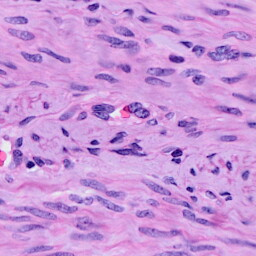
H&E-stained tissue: Cervix